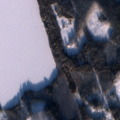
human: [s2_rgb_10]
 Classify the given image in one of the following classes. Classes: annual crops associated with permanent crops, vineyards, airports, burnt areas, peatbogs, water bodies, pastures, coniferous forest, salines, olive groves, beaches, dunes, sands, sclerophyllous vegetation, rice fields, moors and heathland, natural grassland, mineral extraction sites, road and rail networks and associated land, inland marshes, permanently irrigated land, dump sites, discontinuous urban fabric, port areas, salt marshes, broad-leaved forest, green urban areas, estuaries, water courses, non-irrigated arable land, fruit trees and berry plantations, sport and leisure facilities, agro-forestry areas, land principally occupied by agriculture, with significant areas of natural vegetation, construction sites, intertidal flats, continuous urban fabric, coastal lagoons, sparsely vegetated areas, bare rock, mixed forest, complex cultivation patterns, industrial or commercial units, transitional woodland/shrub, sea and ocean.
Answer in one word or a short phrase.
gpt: land principally occupied by agriculture, with significant areas of natural vegetation, coniferous forest, mixed forest, transitional woodland/shrub, water bodies